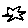
Label: star